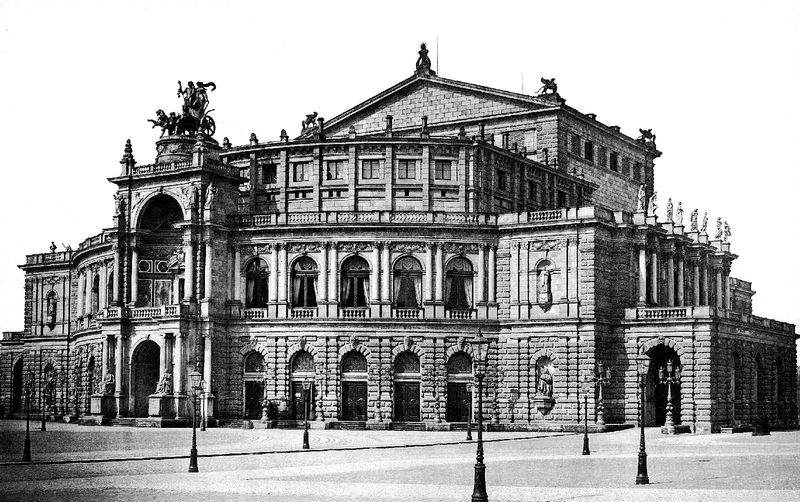
Titel: Zweites Hoftheater in Dresden
Künstler: Gottfried Semper
Standort: Dresden, Hoftheater (EU - D - Sachsen)
Schlagwörter: fenster, lampen, laterne, laternen, pfeiler, strasse, tür, dach, gebäude, haus, schloss, weg, stein, oper, theater, skulptur, bogen, backstein, platz, beleuchtung, wagen, stufen, tor, eingang, arkade, berlin, balustrade, arkaden, rom, fries, portal, skulpturen, statuen, mauern, dresden, klassik, quadriga, fesnter, strassenlaternen, rundgang, semper, semperoper, rundgan, tplatz